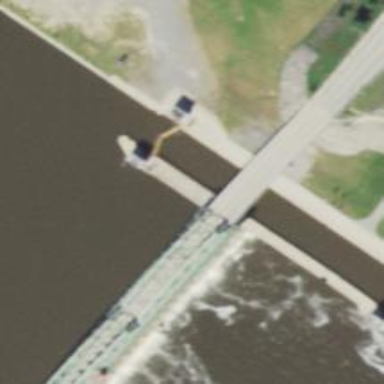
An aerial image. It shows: Lock gate on waterway.